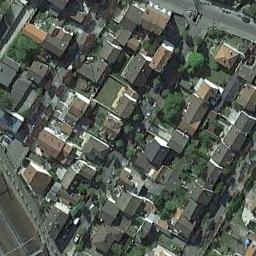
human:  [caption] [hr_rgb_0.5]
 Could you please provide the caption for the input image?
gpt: In densely populated areas there are many roads and neatly arranged houses and trees as well as large lawns and many vehicles .

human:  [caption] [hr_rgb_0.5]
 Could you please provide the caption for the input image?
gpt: A dense residential area with lots of trees and houses arranged neatly is surrounded by some roads .

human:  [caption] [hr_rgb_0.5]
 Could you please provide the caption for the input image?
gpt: The dense residential is next to the road and some trees .

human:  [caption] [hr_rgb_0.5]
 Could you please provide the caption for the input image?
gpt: The distance between the houses is very small .

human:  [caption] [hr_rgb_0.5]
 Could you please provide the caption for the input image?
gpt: There are many black buildings and some brown buildings on dense residential area .